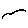
Label: bird